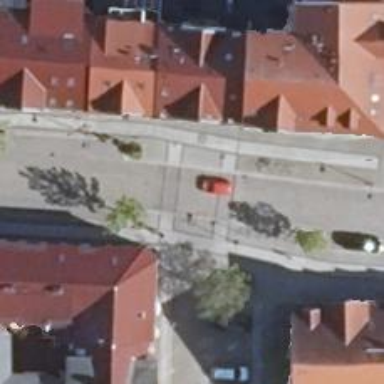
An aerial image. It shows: Residential road with traffic calming hump.